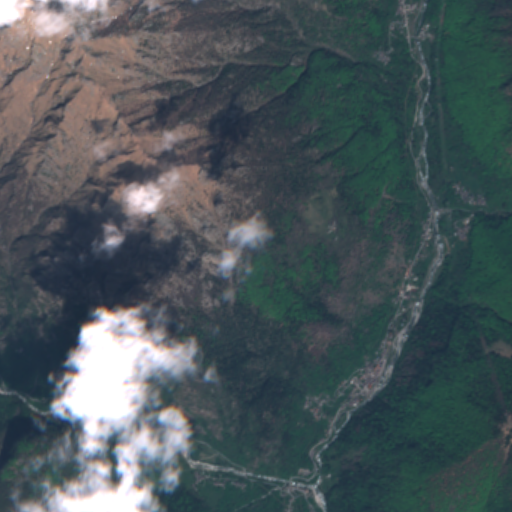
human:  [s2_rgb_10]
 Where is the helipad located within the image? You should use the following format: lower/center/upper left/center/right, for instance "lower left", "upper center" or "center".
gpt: The helipad is located in the lower center of the image.
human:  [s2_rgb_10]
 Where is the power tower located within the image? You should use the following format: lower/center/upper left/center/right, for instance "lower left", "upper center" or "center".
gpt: The power tower is located in the right of the image.
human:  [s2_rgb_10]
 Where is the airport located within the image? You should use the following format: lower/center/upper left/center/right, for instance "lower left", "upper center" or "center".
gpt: There is no airport in the image.